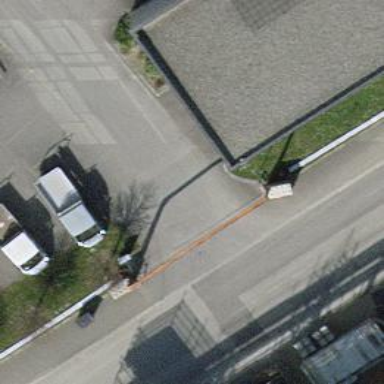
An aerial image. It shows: Road with sidewalk available for pedestrians.